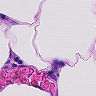
Metastatic tissue present: no